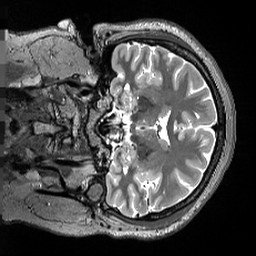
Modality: T2w
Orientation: coronal
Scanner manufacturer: siemens
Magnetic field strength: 3 T
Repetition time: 3.2 s
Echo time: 0.564 s